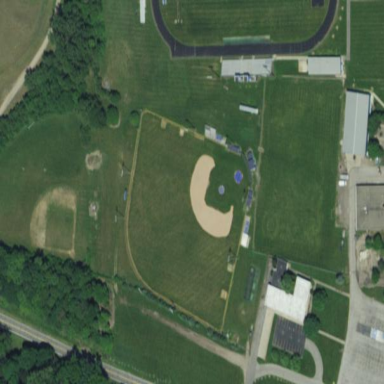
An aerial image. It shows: Baseball pitch for leisure land.